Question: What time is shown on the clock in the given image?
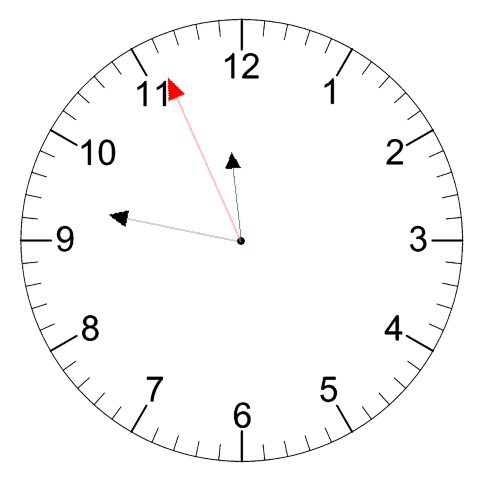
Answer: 11:46:56